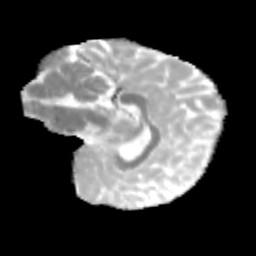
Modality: MD
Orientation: sagittal
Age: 12
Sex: female
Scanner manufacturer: siemens
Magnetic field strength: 3 T
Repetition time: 3.8 s
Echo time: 0.07 s